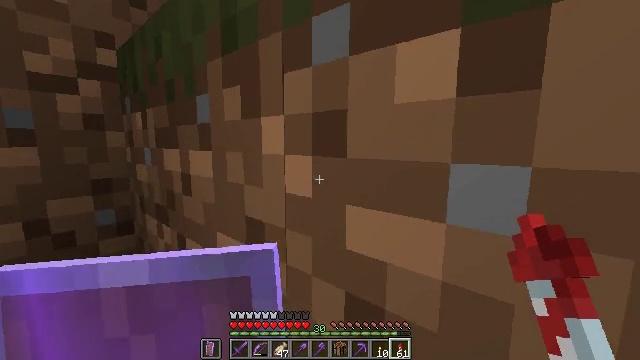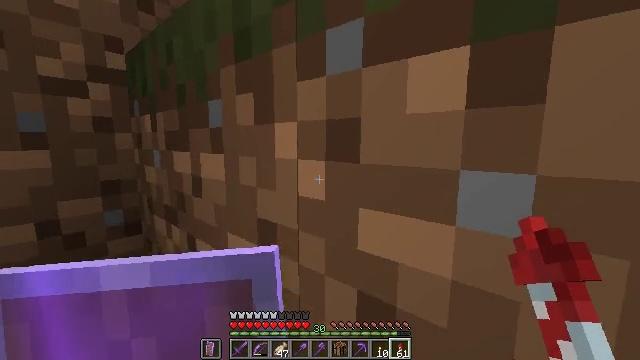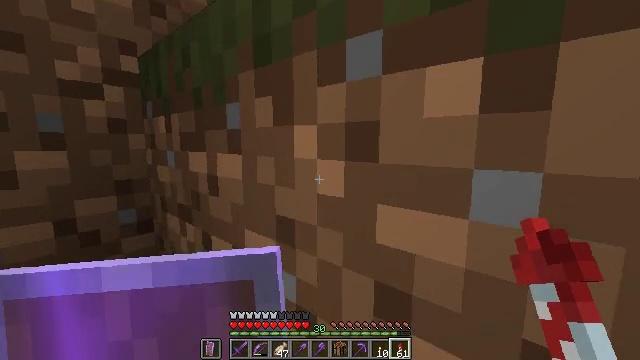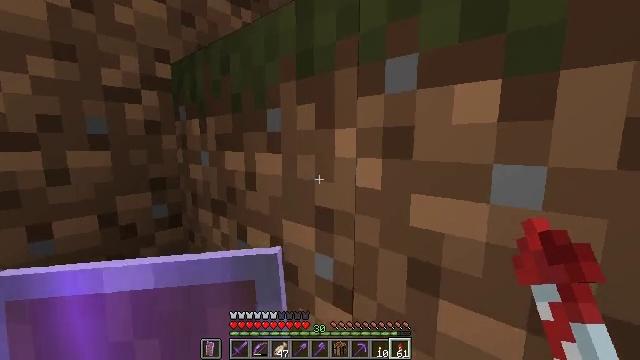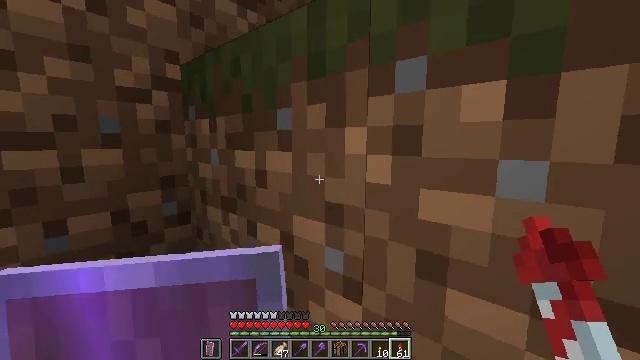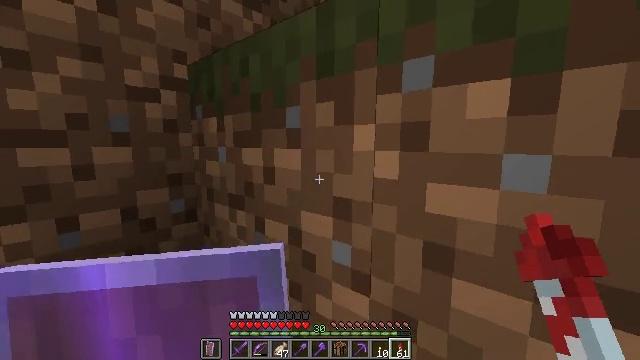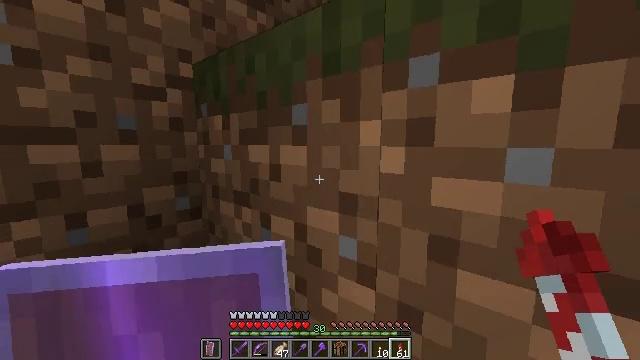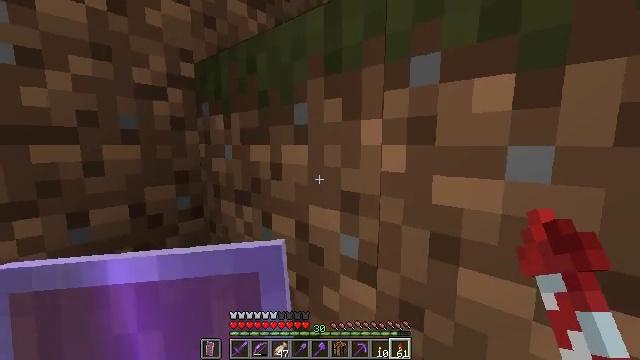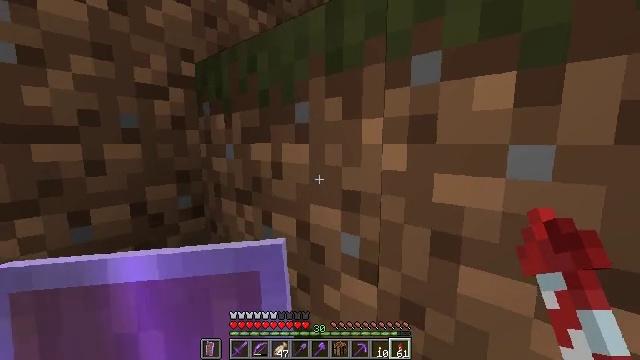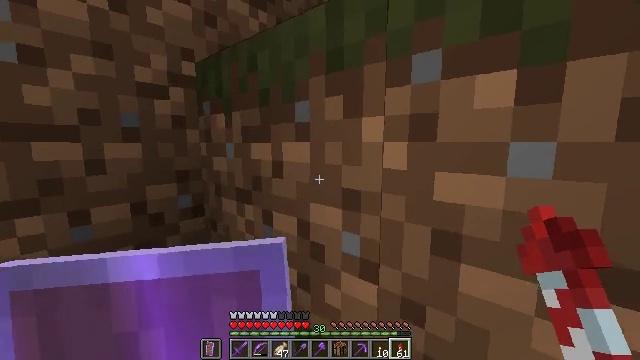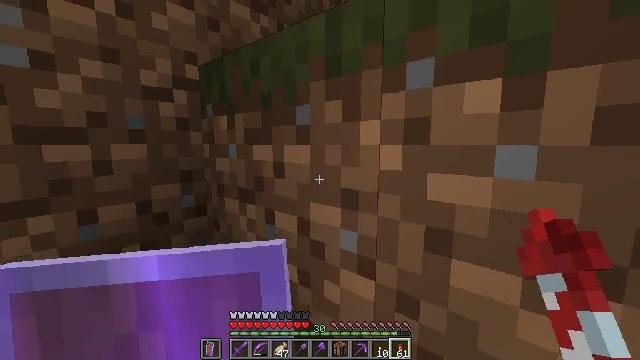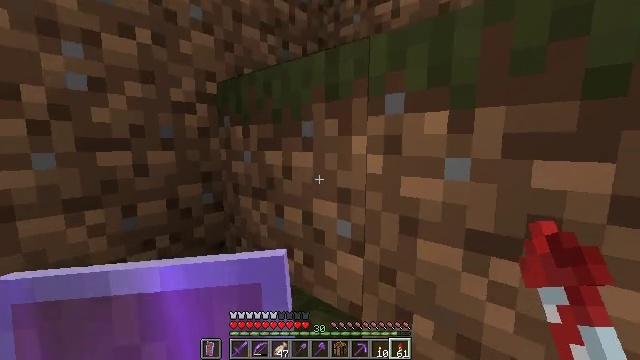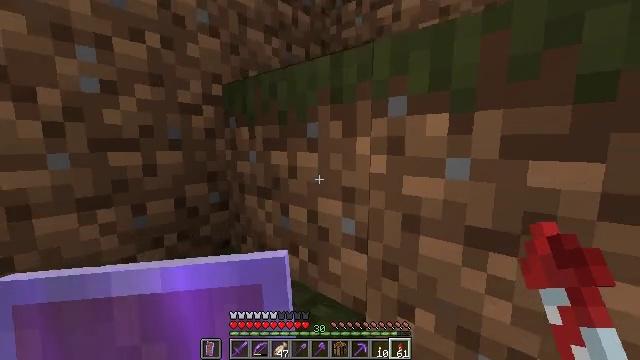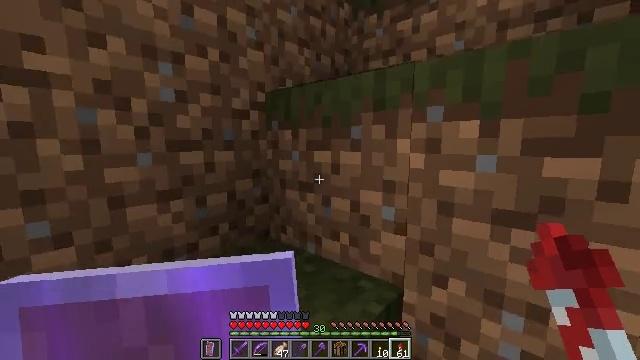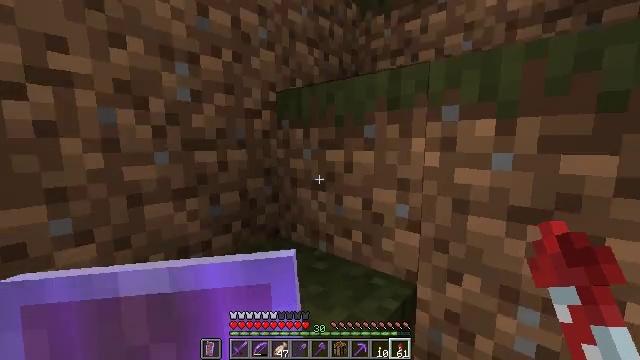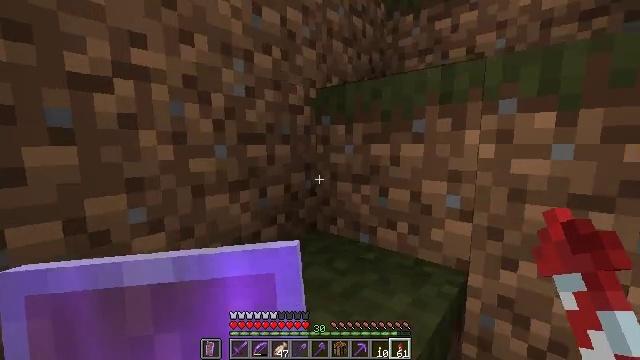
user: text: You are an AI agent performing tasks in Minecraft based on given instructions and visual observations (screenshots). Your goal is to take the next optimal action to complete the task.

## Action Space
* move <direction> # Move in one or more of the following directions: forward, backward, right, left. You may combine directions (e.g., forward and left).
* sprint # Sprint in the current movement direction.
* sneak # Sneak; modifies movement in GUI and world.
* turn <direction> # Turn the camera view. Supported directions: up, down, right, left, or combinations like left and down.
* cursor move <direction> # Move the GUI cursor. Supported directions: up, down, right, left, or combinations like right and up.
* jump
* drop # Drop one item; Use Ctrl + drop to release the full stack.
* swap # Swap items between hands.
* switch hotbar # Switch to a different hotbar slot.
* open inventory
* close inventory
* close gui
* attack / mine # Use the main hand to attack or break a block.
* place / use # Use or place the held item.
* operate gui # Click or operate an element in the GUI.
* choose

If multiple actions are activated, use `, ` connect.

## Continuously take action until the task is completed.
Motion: motion action
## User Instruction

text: Break the sticky piston to collect it.
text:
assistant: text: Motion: move left
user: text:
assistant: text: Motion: move left
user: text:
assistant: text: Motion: no_op
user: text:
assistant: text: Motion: no_op
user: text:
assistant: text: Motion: no_op
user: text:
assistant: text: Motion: no_op
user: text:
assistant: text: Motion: no_op
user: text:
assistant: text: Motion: no_op
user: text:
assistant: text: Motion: no_op
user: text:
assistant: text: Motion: move back
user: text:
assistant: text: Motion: move back
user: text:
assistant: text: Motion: move back and move left
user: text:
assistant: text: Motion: move left
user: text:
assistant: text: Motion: move left
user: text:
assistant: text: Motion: move left
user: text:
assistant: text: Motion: move left
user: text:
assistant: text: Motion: move left
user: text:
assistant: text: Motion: turn right and up
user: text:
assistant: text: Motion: turn right and up
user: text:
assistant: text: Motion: move forward, turn right and up
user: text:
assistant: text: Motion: move forward, turn right and up
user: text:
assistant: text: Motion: move forward, turn right and up, jump
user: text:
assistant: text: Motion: move forward, turn right and up, jump
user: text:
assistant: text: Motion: move forward, turn right and up, jump
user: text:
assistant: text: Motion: move forward, jump
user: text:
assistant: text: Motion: move forward
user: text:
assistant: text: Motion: move forward
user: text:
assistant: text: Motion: move forward
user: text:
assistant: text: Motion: move forward
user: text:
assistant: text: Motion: move forward